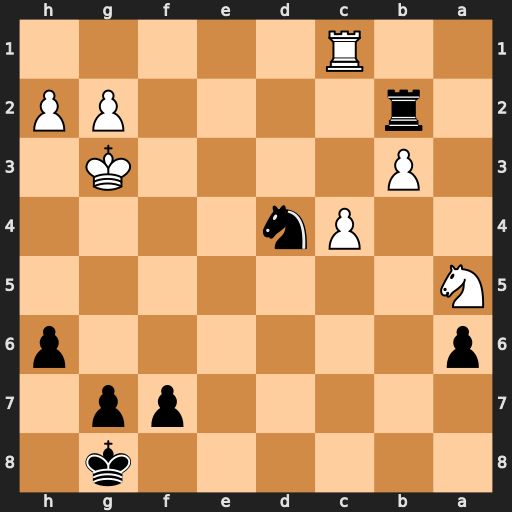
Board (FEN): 6k1/5pp1/p6p/N7/2Pn4/1P4K1/1r4PP/2R5
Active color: b
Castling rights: -
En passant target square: -
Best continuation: Ne2+ Kf3 Nxc1